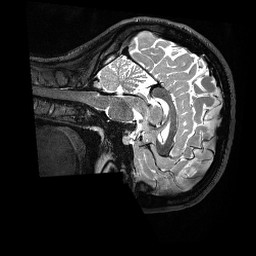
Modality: T2w
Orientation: sagittal
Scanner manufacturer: siemens
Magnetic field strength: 3 T
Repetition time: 3.2 s
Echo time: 0.563 s